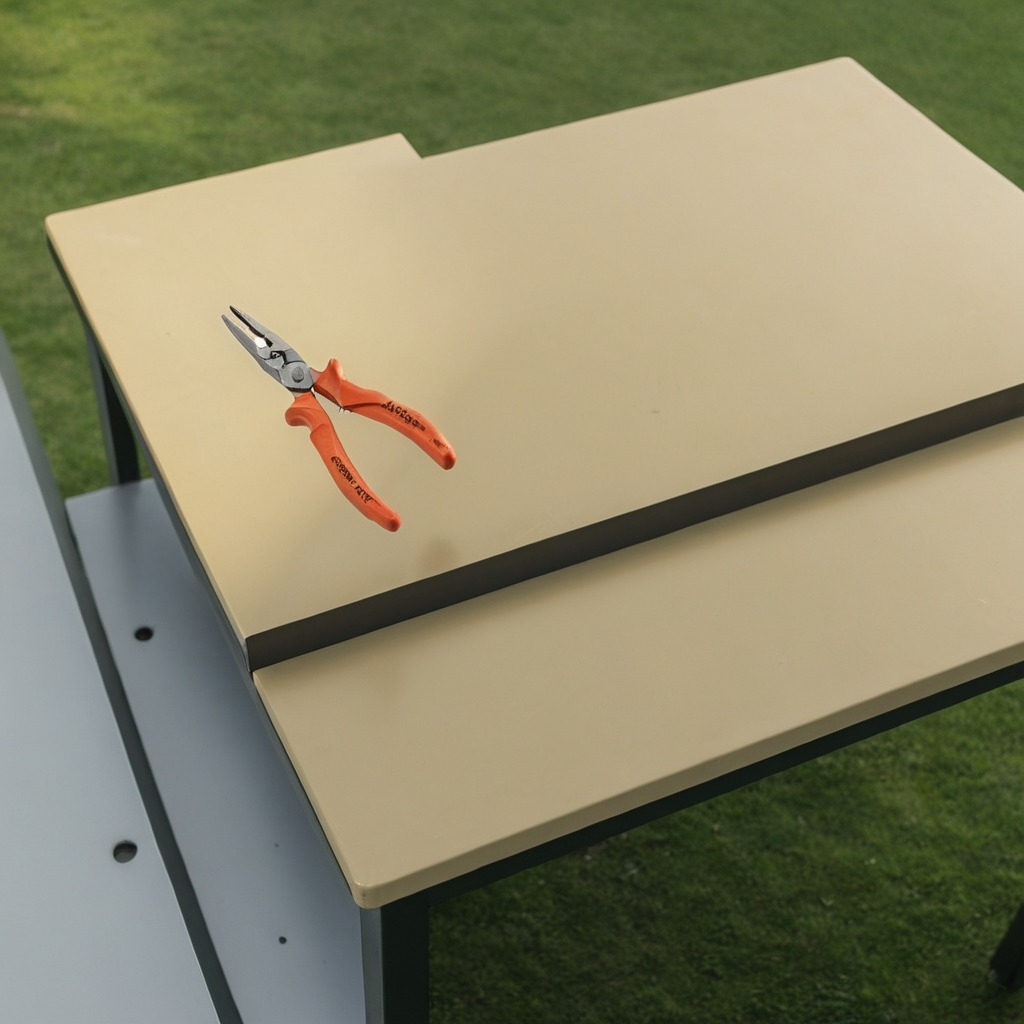
A plier is lying on the textured surface of the utility table.